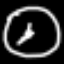
Label: clock